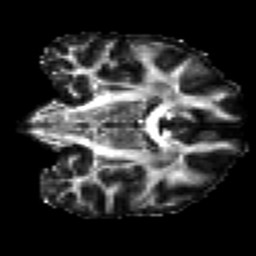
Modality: FA
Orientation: coronal
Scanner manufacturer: siemens
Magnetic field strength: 3 T
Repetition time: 7.8 s
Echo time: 0.09 s